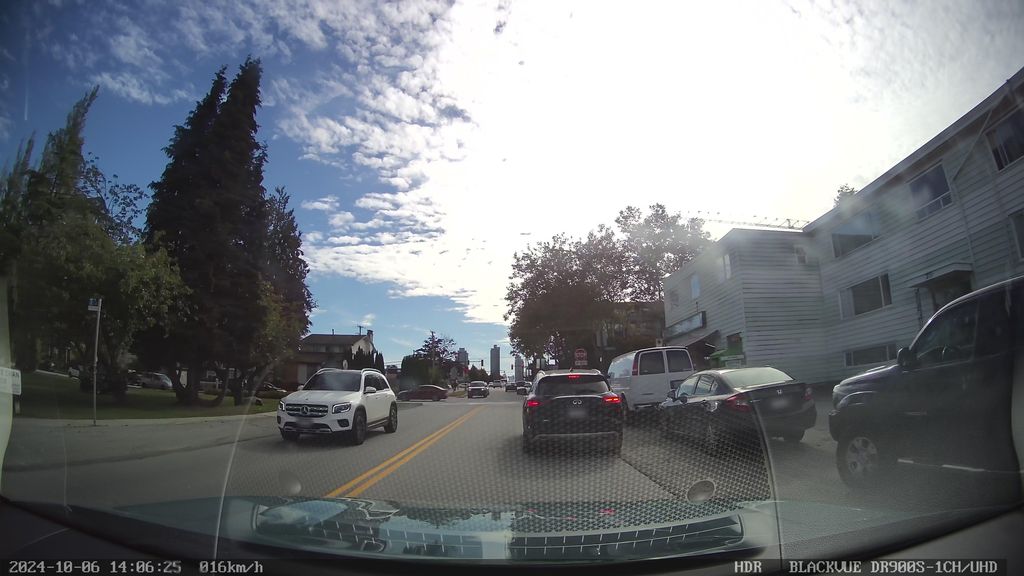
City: vancouver